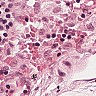
Metastatic tissue present: no